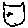
Label: cat